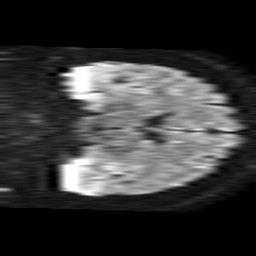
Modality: TRACE
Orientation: coronal
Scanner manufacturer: philips
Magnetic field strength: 1.5 T
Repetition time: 4.6 s
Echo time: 0.08517 s